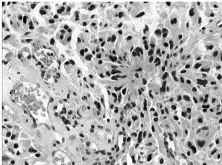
Histopathological evaluation of the paraganglioma. (A) Paraganglioma composed of dual cell populations arranged in a characteristic nested Zellballen pattern (H&E staining; magnification, x400).
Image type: pathology (h&e)